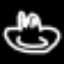
Label: frog